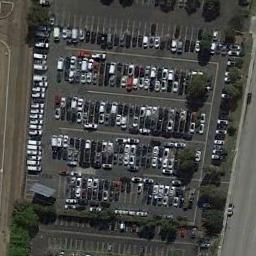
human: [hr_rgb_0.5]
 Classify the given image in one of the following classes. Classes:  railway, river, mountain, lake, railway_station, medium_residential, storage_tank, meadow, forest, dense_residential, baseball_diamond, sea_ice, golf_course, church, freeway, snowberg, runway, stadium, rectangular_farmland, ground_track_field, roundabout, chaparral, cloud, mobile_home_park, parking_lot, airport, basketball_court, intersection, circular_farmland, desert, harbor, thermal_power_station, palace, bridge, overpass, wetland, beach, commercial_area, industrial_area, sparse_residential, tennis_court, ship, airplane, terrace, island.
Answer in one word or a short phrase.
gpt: parking_lot